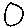
Label: circle